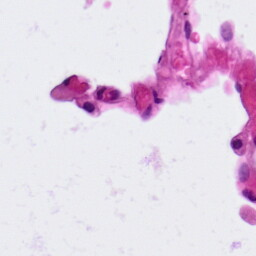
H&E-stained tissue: Lung